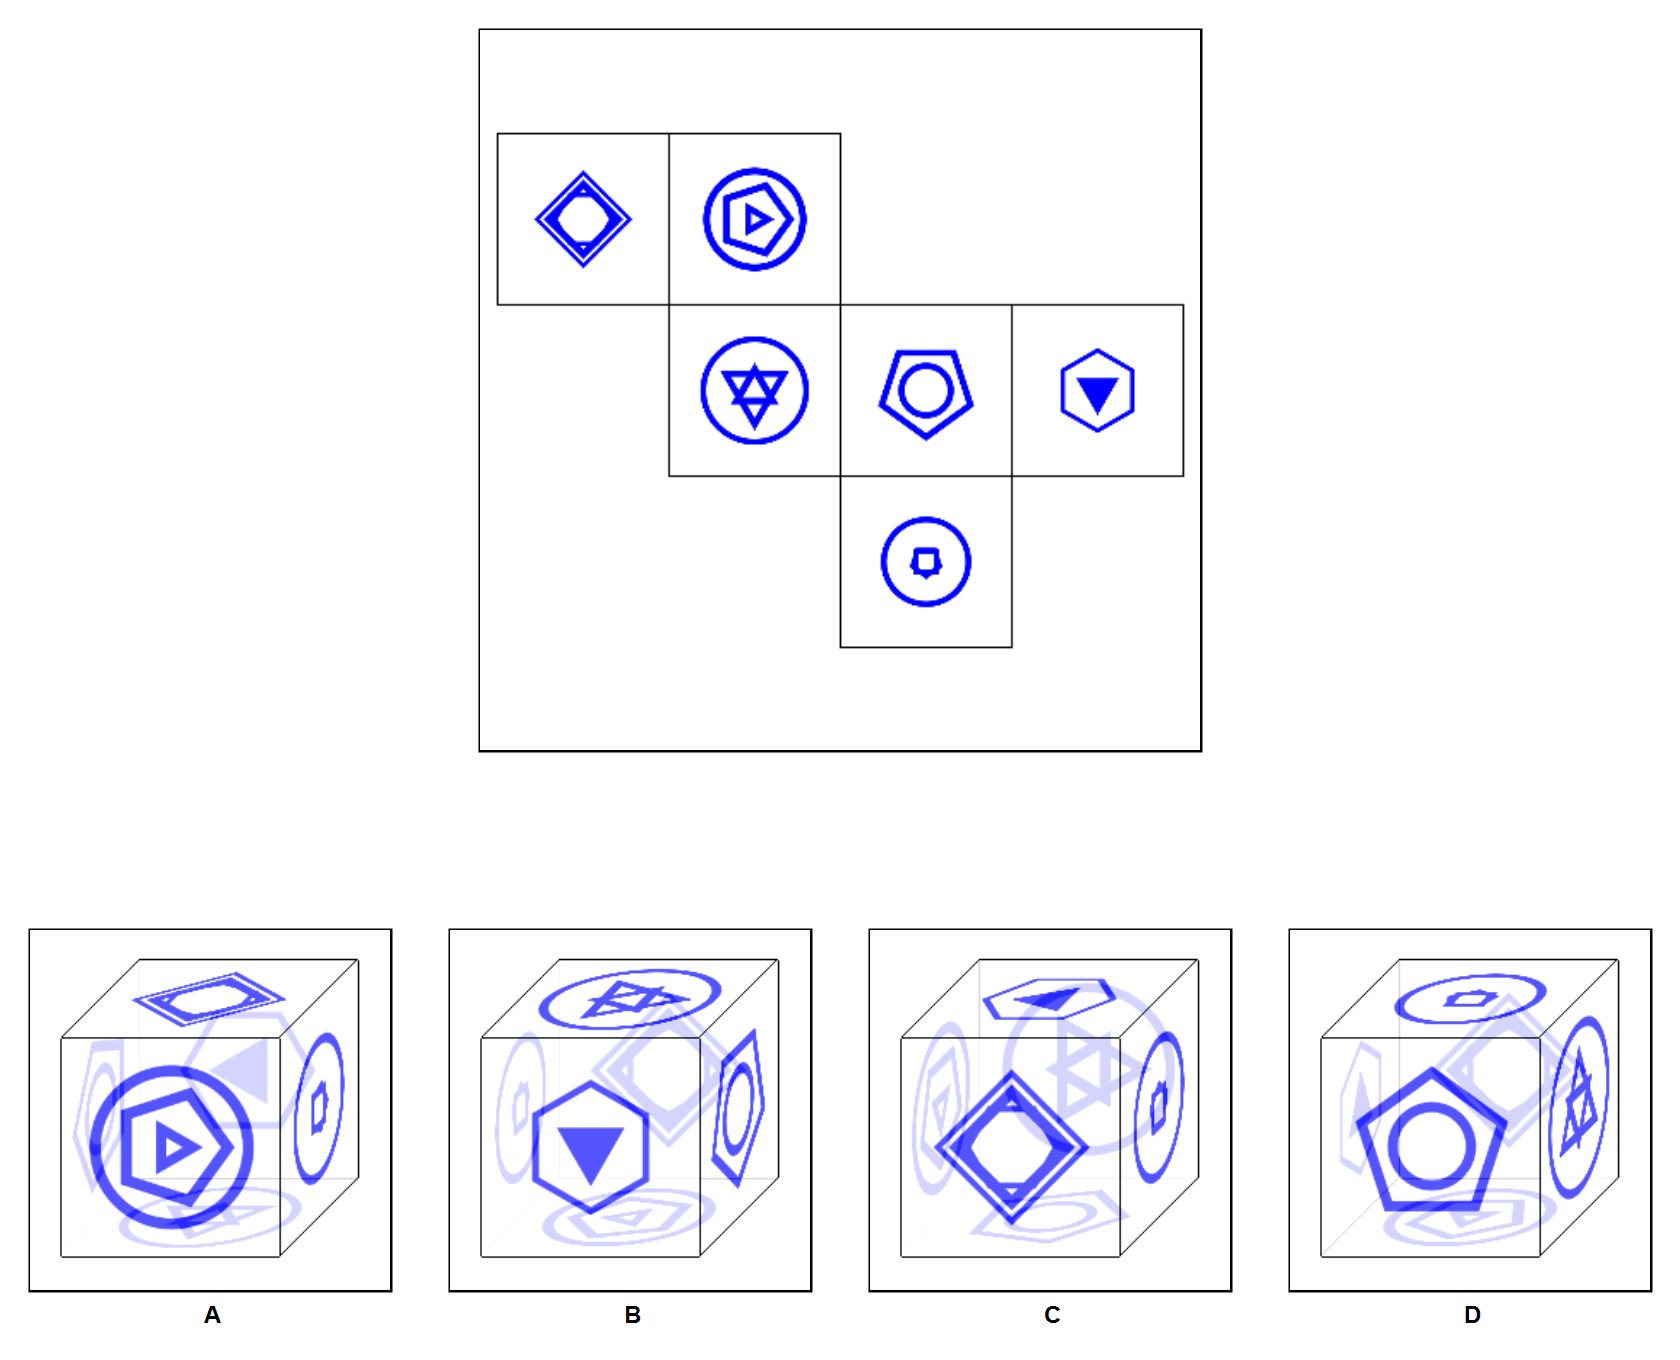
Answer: D